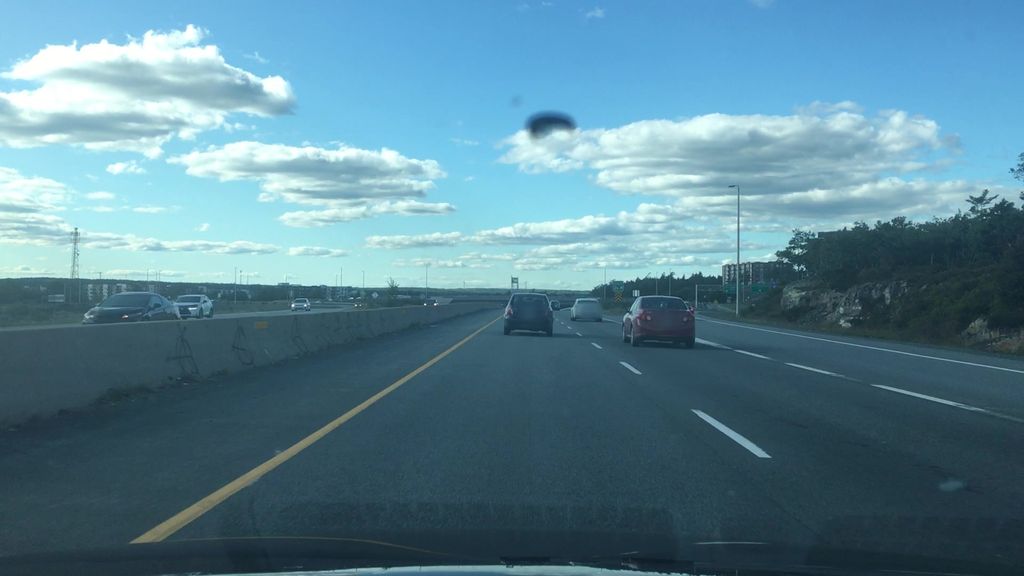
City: halifax